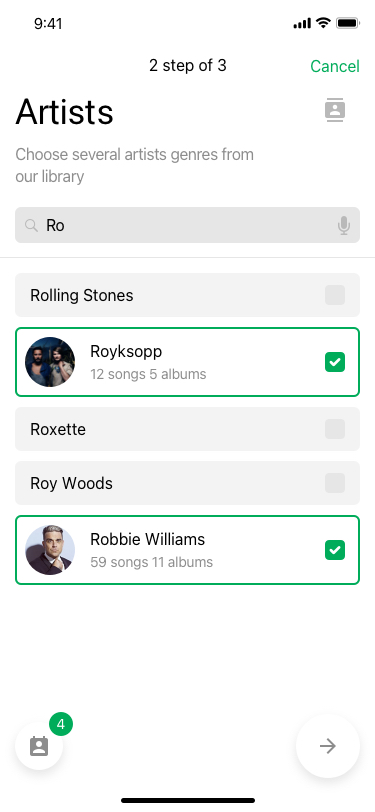
Text in this UI design:
4
Robbie Williams
59 songs 11 albums
Roy Woods
Roxette
12 songs 5 albums
Royksopp
Rolling Stones
Cancel
2 step of 3
Ro
Artists
Choose several artists genres from our library
KK
9:41 AM